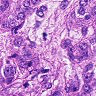
Metastatic tissue present: yes